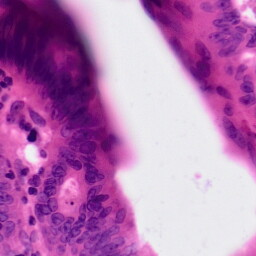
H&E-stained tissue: Colon